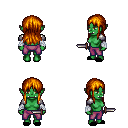
a pixel art fantasy rpg character, female body template, orc, green skin, steel arm armor, magenta pants, dark blonde unkempt hairstyle, white cloth bandages, black slippers, dagger, four views (front, back, left, right), 2x2 character sprite sheet, small pixel art, hard edges, no anti-aliasing